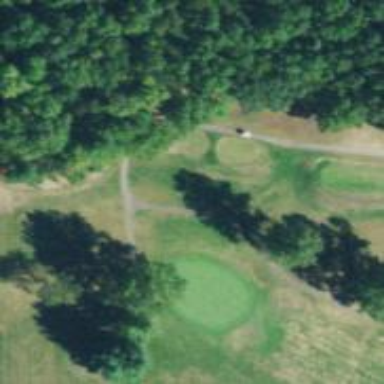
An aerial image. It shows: Grass area designated as golf tee.